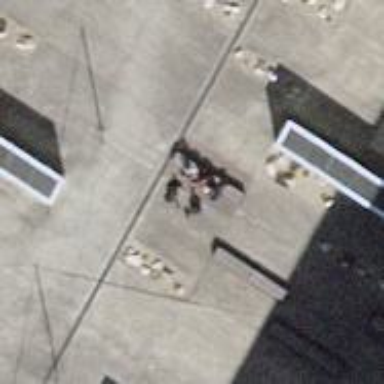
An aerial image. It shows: Bench for seating.